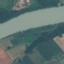
Land use / land cover class: River